Question:
I want to do something like that..
How to make the corner of the image in the UIImageview round?
Thanks in advance...
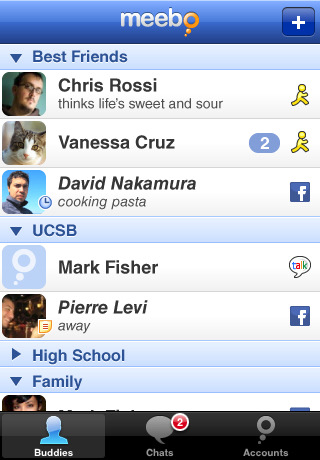
Answer: This will help you:
'''
CALayer *l = [<yourimageview> layer];
[l setMasksToBounds:YES];
[l setCornerRadius:5.0];
'''